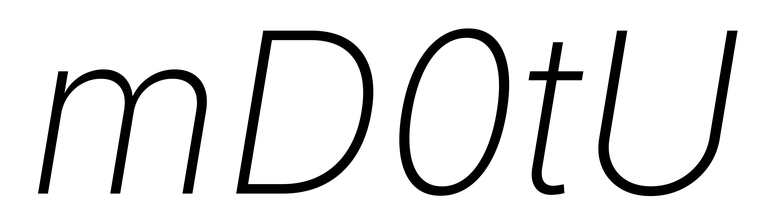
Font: Inter-Italic_ExtraLight_Italic